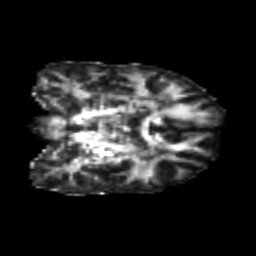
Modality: FA
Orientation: coronal
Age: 23
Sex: female
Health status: healthy
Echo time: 0.074 s